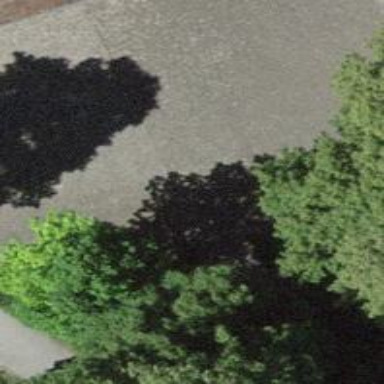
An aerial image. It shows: Cobblestone driveway.